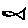
Label: fish